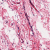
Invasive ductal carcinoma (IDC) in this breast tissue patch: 0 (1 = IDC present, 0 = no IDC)